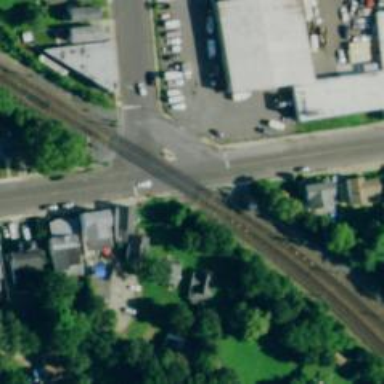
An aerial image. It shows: Level crossing along the railway.